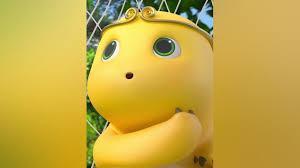
Label: nailong